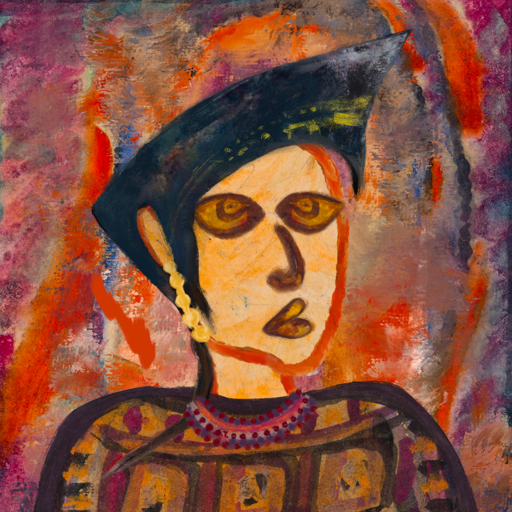
Background: Experience, Head And Neck Side: Experience, Face Side: Comrade, Bust: Doll, Hair Side: Blank, Head Accessory: Irani, Second Necklace: Blank, Necklace: Roy_Bahadur, Baby: Blank